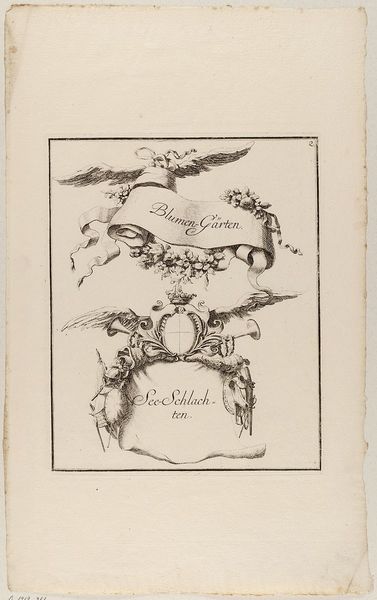
Titel: Zwei Kartuschen, Blatt 2 aus der Folge 'Allerhand neu erfundene Comperts...'
Künstler: Johann Justus Preisler
Standort: Hamburg
Institution: Museum für Kunst und Gewerbe Hamburg
Schlagwörter: rokoko, papier, grafik, graphik, kartusche, fotografie, photographie, panzer, druckgraphik, druckgrafik, stich, girlanden, kupferstich, banderole, schriftband, wasserzeichen, reproduktionen, blumengewinde, druckerzeugnisse, rüstung, ornamentstich, trophäe